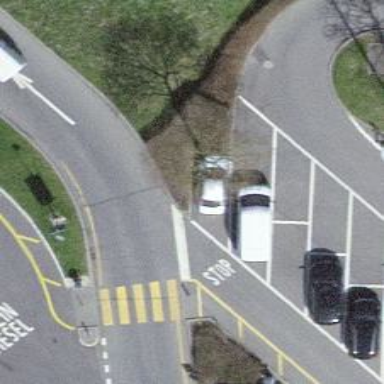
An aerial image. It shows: Road with stop sign.